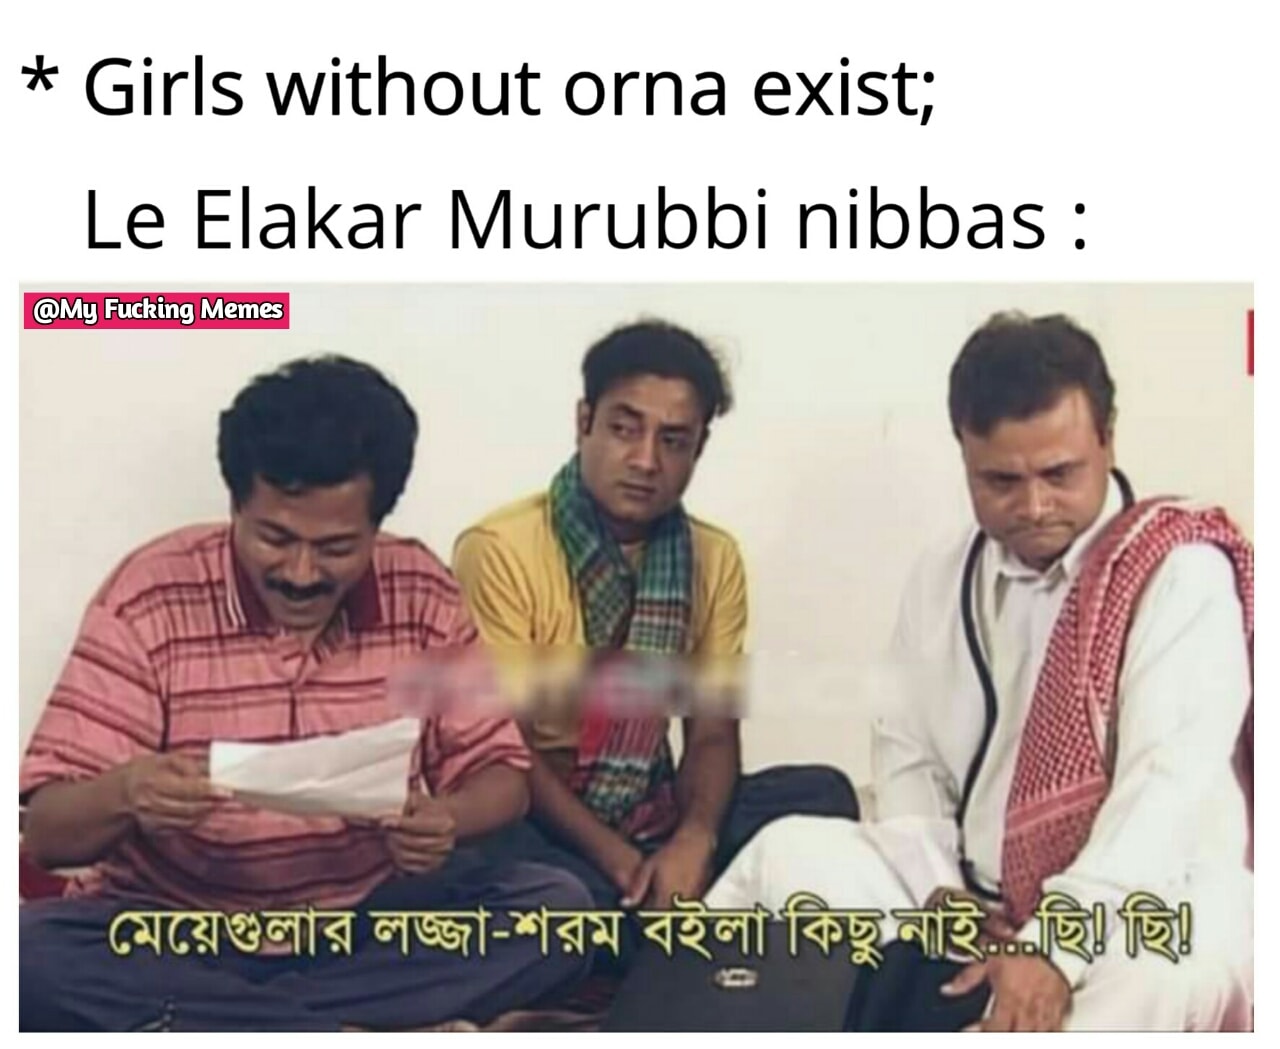
Caption: * Girls without orna exist; Le Elakar Murubbi nibbas : মেয়েগুলার লজ্জা-শরম বইলা কিছু নাই... ছি ! ছি !
Label: hate